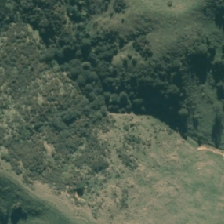
Land cover: manuka_kanuka